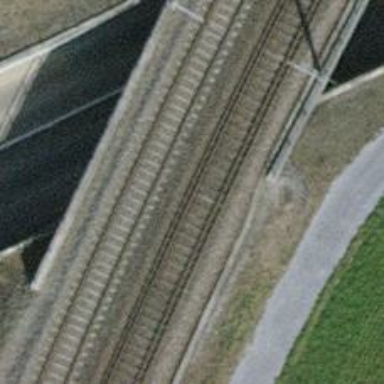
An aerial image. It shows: Bridge with single railway track electrified by contact line.